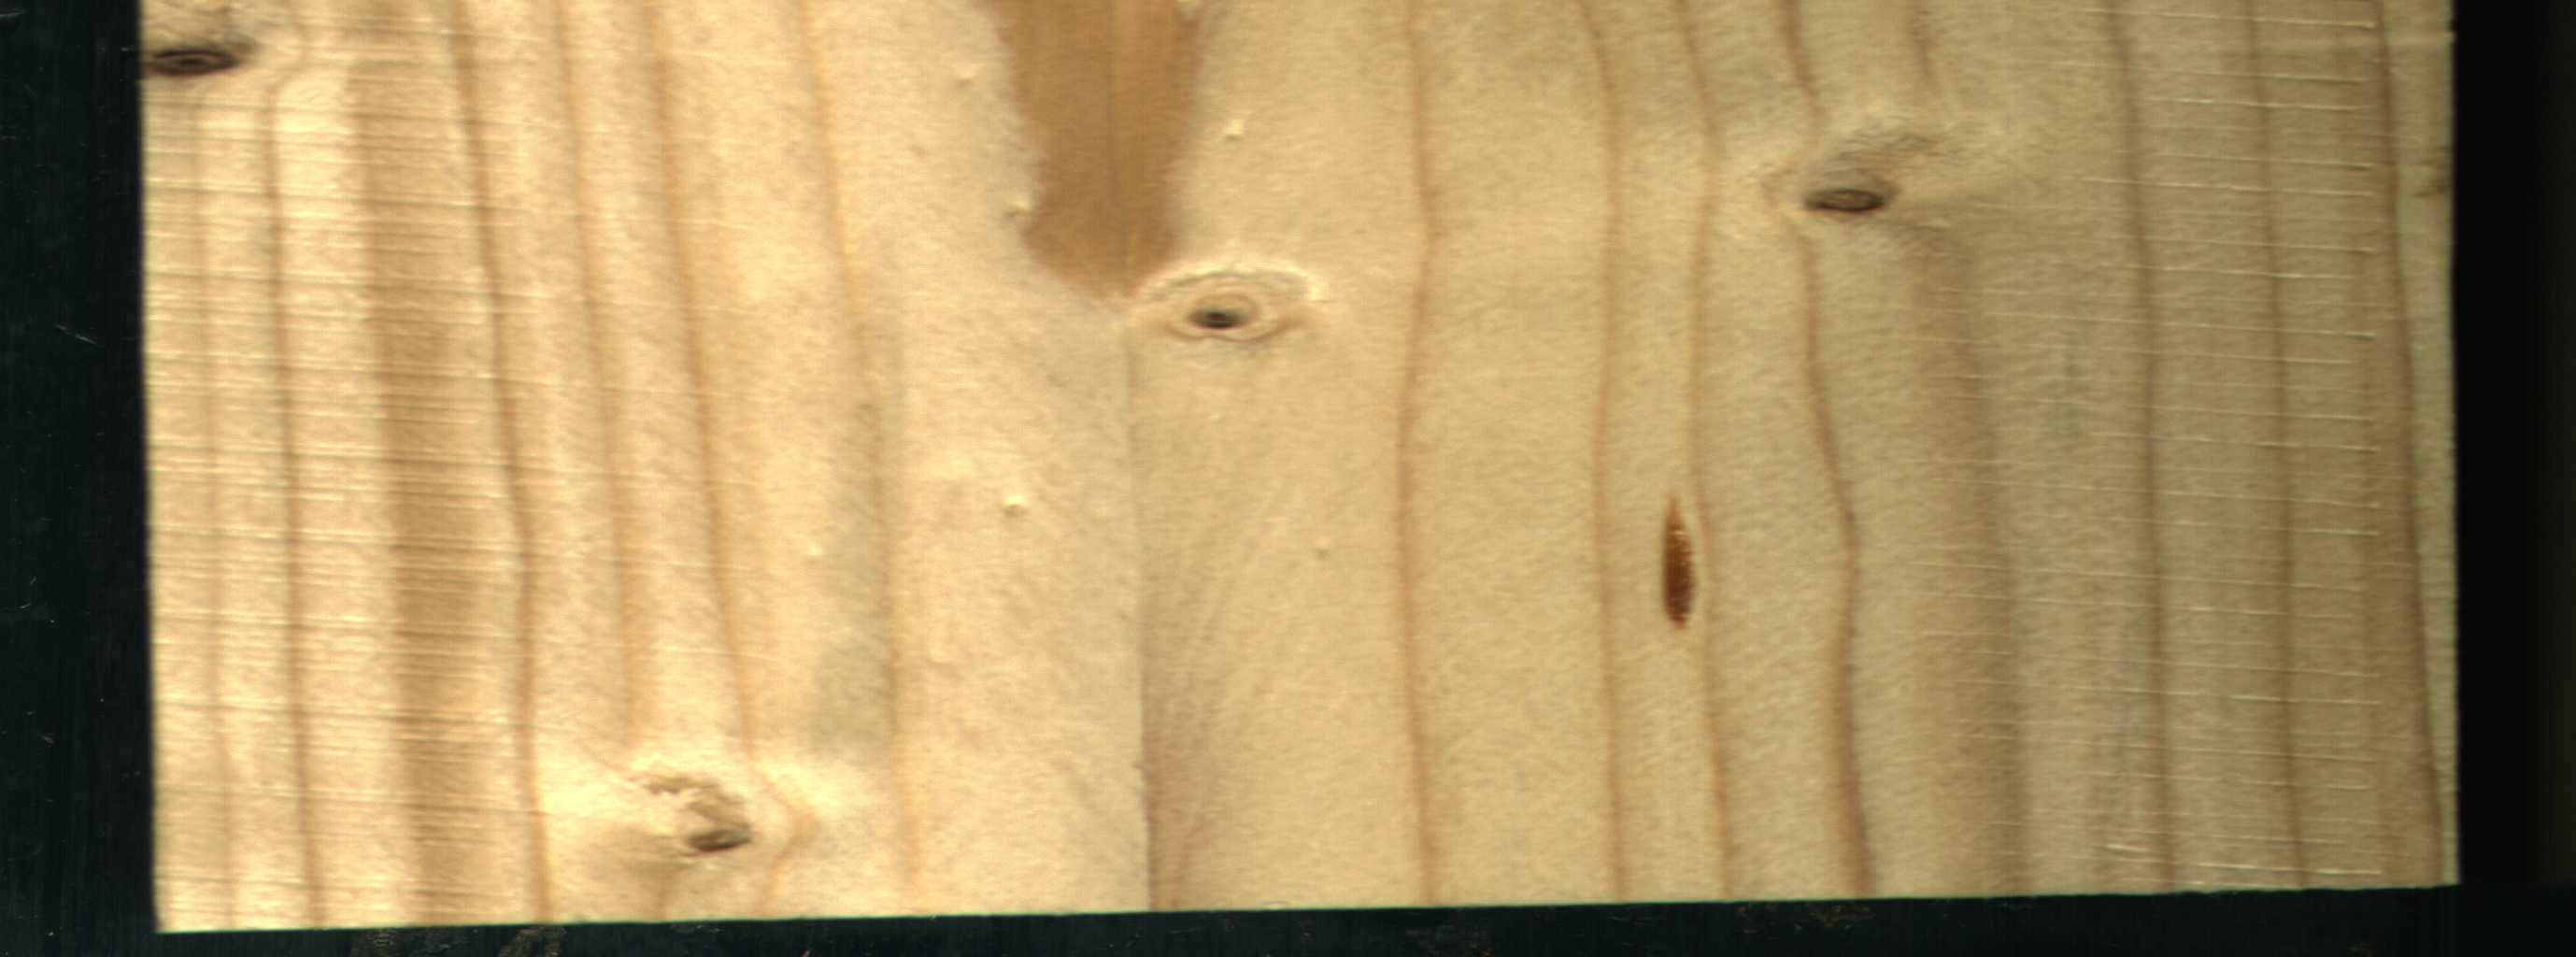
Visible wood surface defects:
resin
Live_Knot
Live_Knot
Live_Knot
Live_Knot